Brain MRI, t1w sequence, axial 2D slice.
Patient: age 51, sex F, weight 95 kg, height 1.95 m
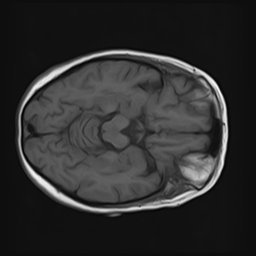